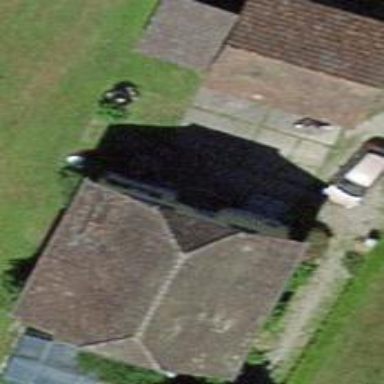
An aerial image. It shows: Building with tile roof.